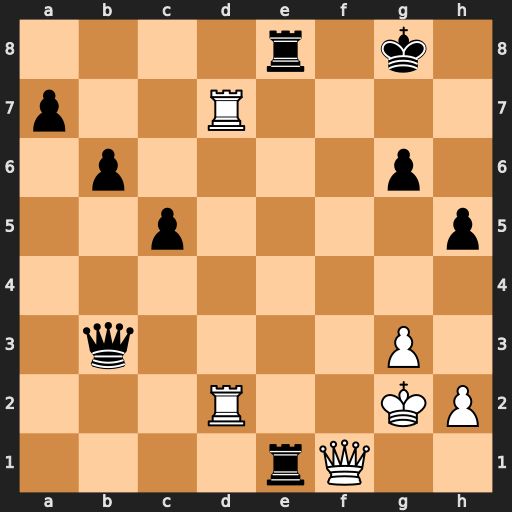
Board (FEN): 4r1k1/p2R4/1p4p1/2p4p/8/1q4P1/3R2KP/4rQ2
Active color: w
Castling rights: -
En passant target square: -
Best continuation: Qf6 R8e2+ Rxe2 Rxe2+ Kf1 Qb1+ Kxe2 Qb5+ Rd3